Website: macys
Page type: customer-info-address
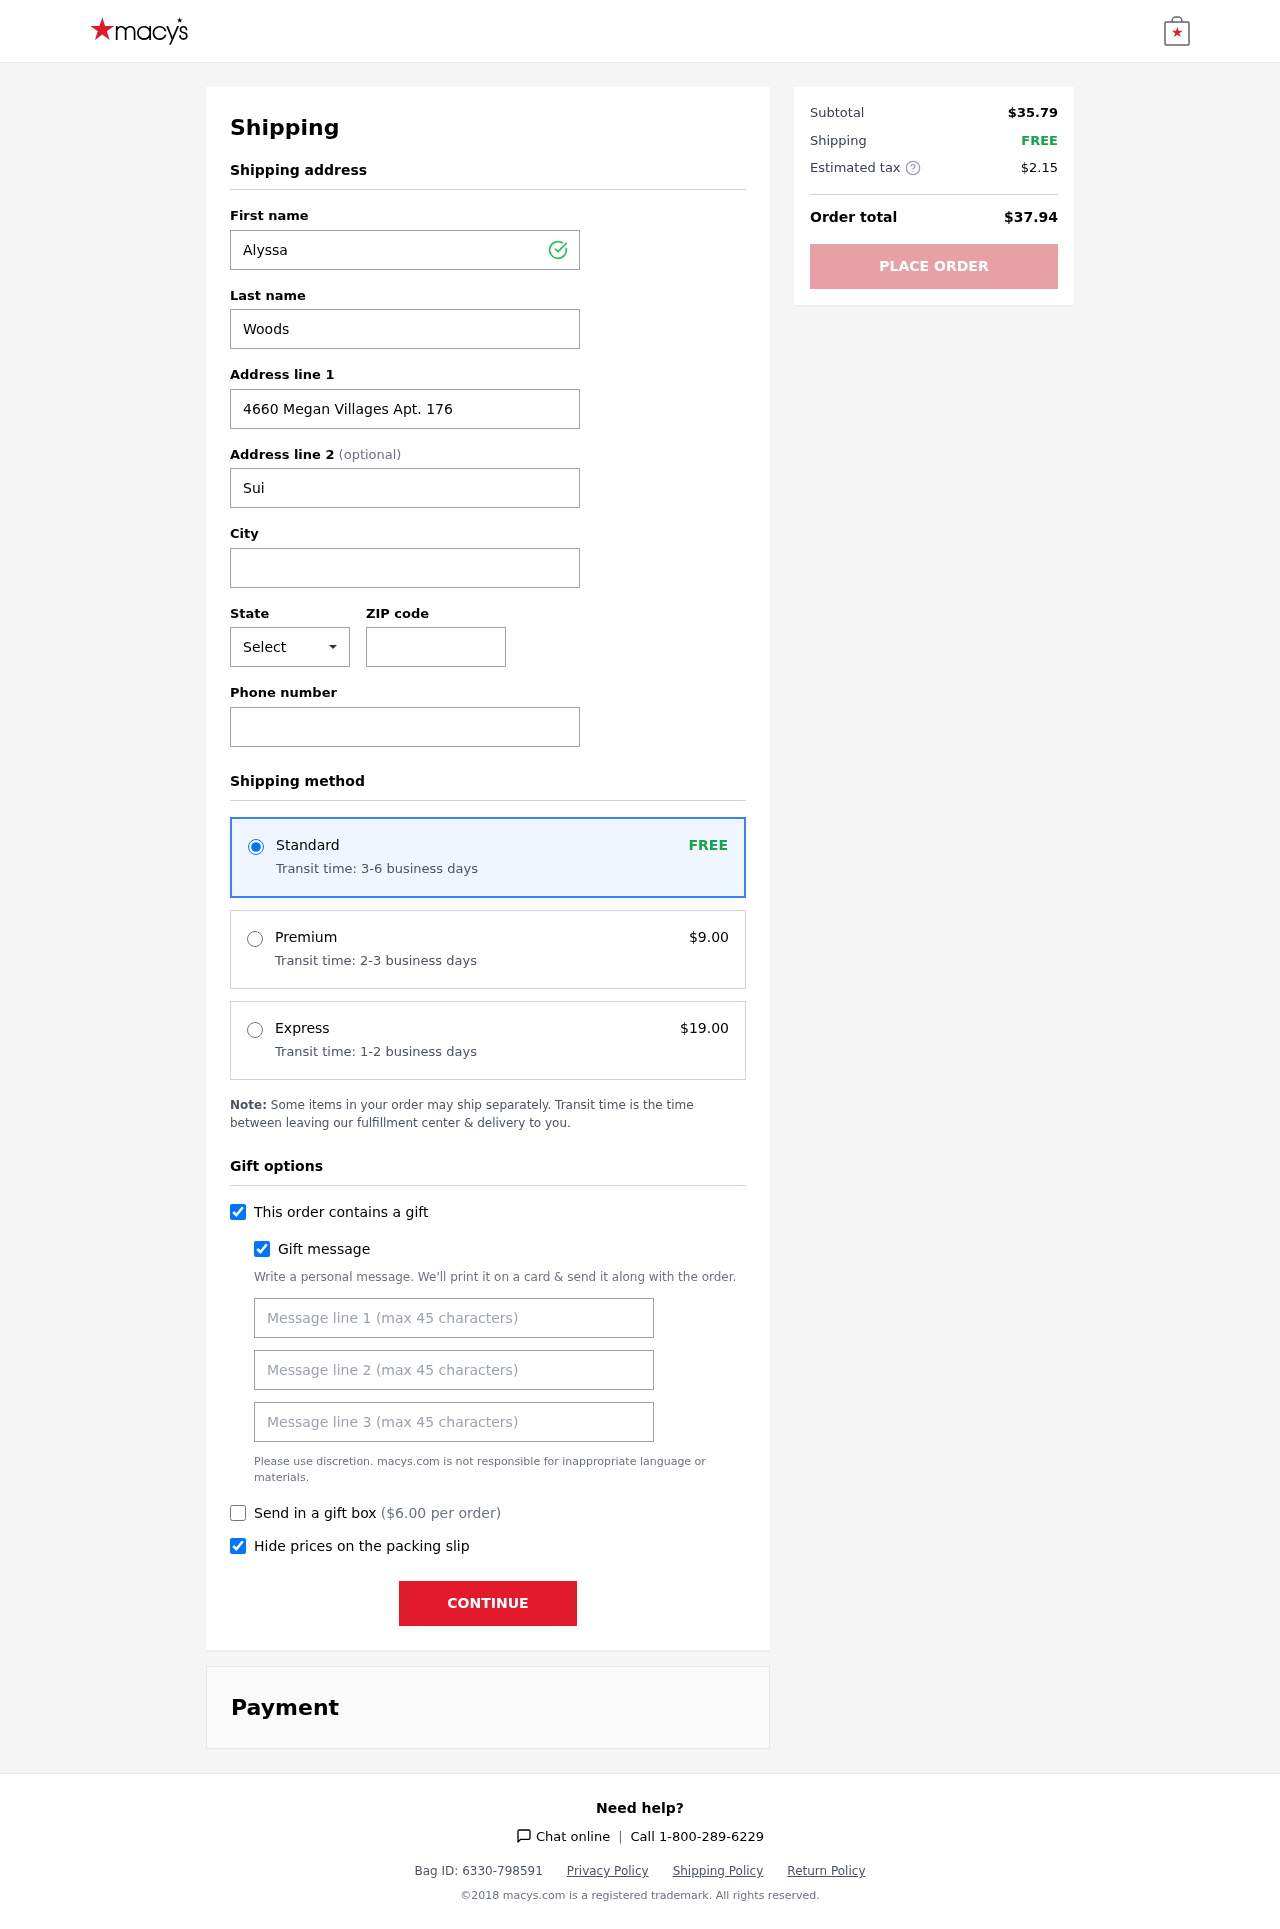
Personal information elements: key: PII_CITY
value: Omarton
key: PII_FIRSTNAME
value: Alyssa
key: PII_GIFT_MESSAGE
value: Happy housewarming, Toni! I thought this soft bath rug in a sunny yellow would brighten up your new space and make those cozy mornings even better. Enjoy snuggling your toes into it!   Alyssa
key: PII_LASTNAME
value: Woods
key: PII_PHONE
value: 6835722587
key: PII_POSTCODE
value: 18406
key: PII_STATE_ABBR
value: ME
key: PII_STREET
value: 4660 Megan Villages Apt. 176
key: PII_STREET2
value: Suite 709
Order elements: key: ORDER_SHIPPING_STANDARD
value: FREE
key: ORDER_SHIPPING_STANDARD_TIME
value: Transit time: 3-6 business days
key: ORDER_SHIPPING_PREMIUM
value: $9.00
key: ORDER_SHIPPING_PREMIUM_TIME
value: Transit time: 2-3 business days
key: ORDER_SHIPPING_EXPRESS
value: $19.00
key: ORDER_SHIPPING_EXPRESS_TIME
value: Transit time: 1-2 business days
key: ORDER_GIFT_BOX_FEE
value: $6.00
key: ORDER_SUBTOTAL
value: $35.79
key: ORDER_SHIPPING_COST
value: FREE
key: ORDER_TAX
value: $2.15
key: ORDER_TOTAL
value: $37.94